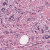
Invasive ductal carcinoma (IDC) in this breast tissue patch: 1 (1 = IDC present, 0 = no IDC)